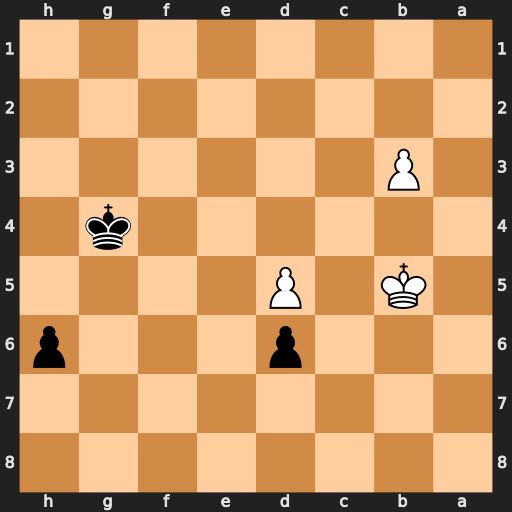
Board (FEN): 8/8/3p3p/1K1P4/6k1/1P6/8/8
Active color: b
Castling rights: -
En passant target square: -
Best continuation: h5 b4 h4 Kc6 h3 b5 h2 b6 h1=Q